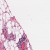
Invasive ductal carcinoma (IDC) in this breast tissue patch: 0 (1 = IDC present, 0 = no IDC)